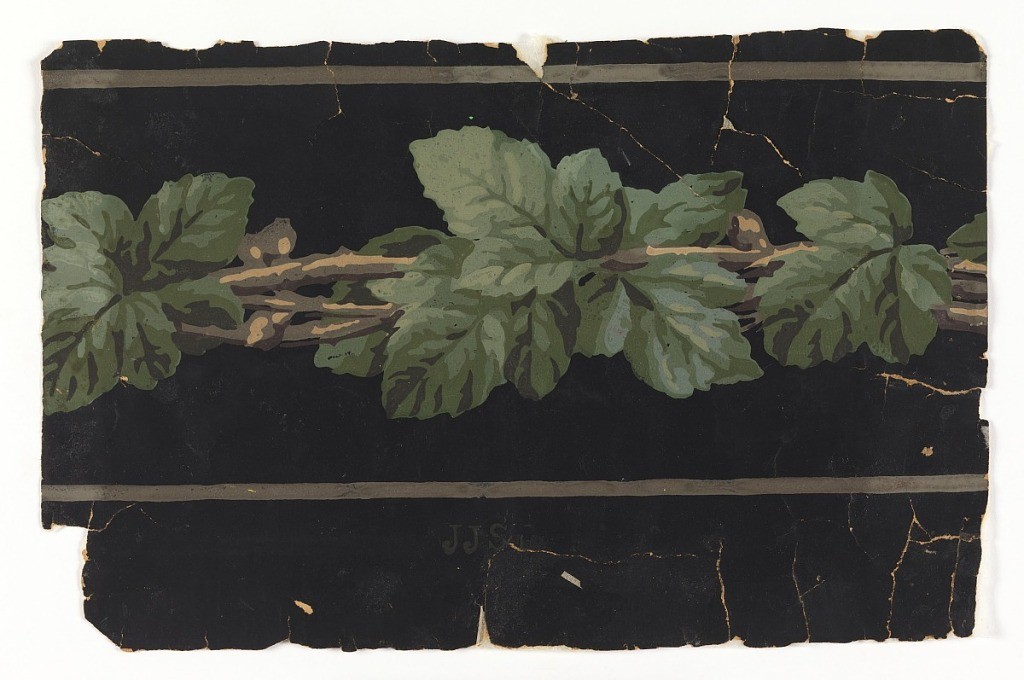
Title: Border
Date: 1860–1900
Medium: Block-printed paper
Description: Entwined leafy vines forming central column on black ground.